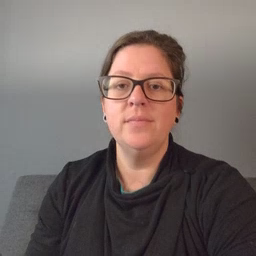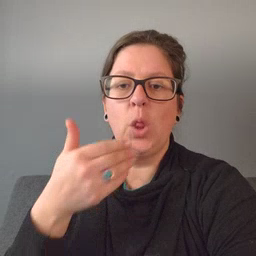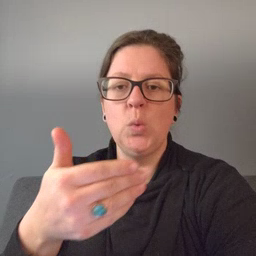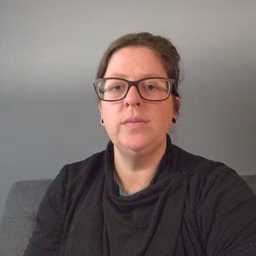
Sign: close